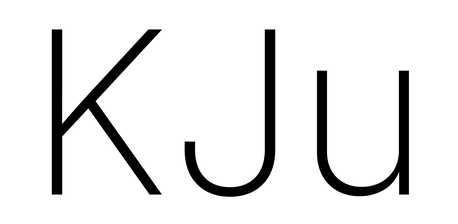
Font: Inter_ExtraLight